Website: apple
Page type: billing-address
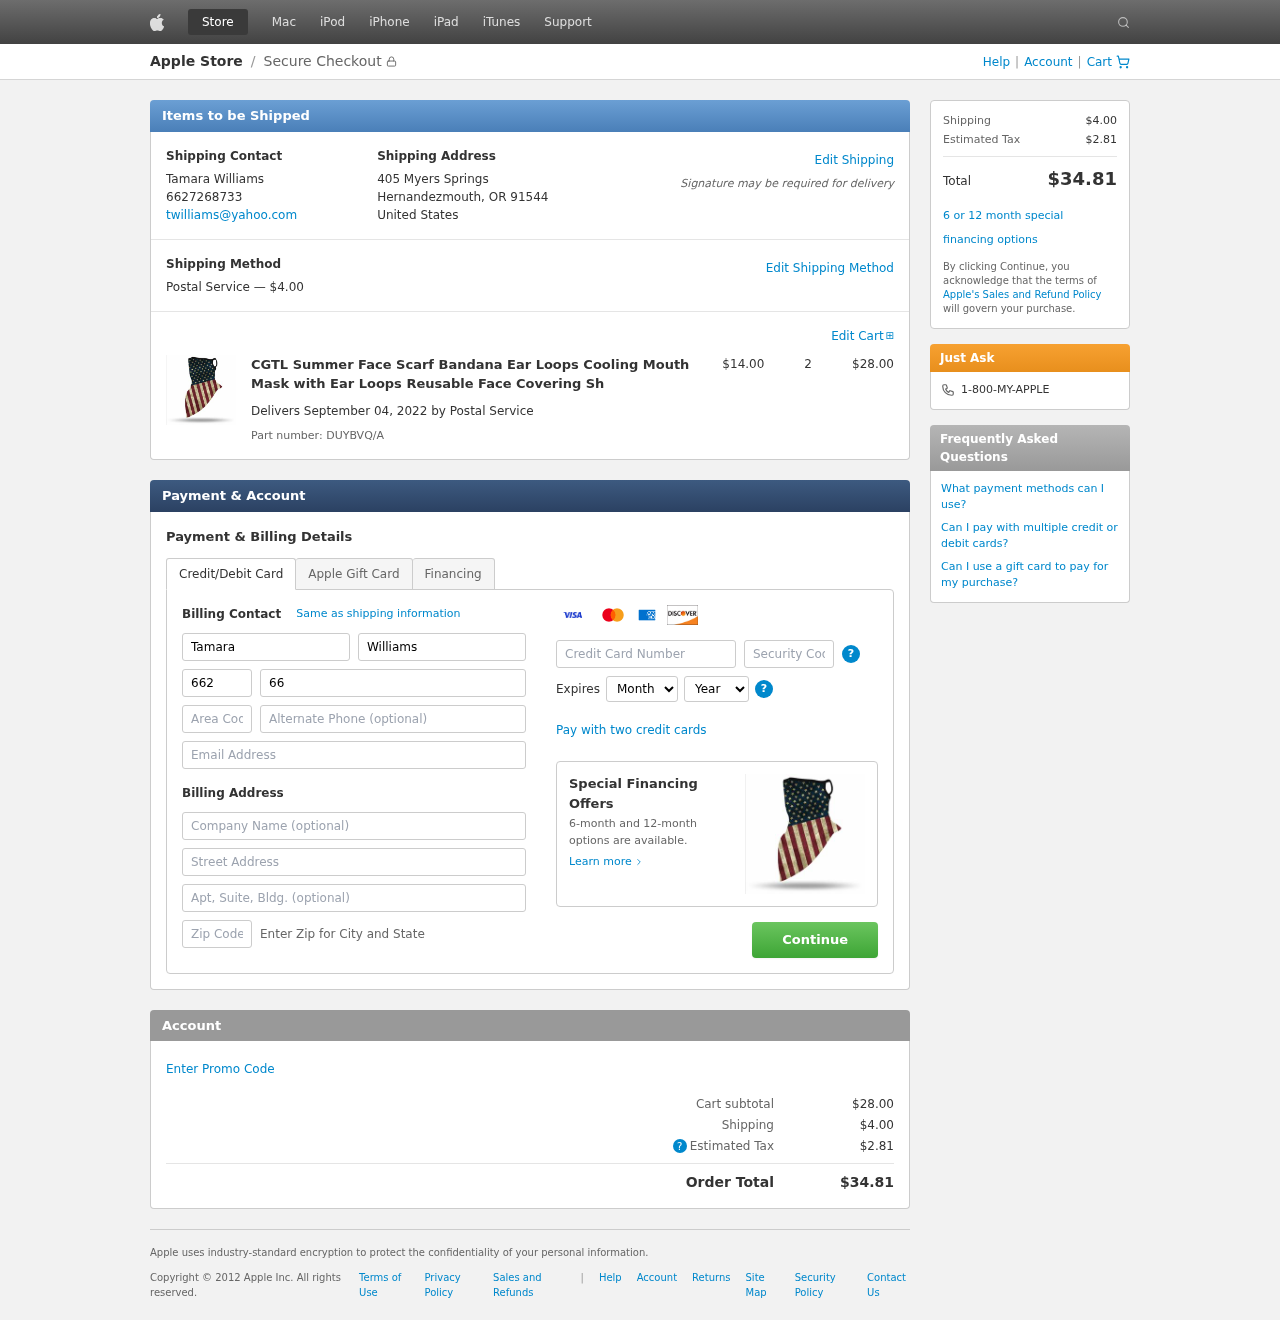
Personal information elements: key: PII_CARD_CVV
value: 424
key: PII_CARD_EXPIRY_MONTH
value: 04
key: PII_CARD_EXPIRY_YEAR
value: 27
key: PII_CARD_NUMBER
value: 2595 3934 9544 9700
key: PII_CITY_STATE_ZIP
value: Hernandezmouth, OR 91544
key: PII_COUNTRY
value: United States
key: PII_EMAIL
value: twilliams@yahoo.com
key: PII_FIRSTNAME
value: Tamara
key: PII_FULLNAME
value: Tamara Williams
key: PII_LASTNAME
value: Williams
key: PII_PHONE
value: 6627268733
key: PII_PHONE_ALT
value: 5108057213
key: PII_PHONE_ALT_AREA
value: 510
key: PII_PHONE_AREA
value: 662
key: PII_STREET
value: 405 Myers Springs
Product elements: key: PRODUCT1_NAME
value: CGTL Summer Face Scarf Bandana Ear Loops Cooling Mouth Mask with Ear Loops Reusable Face Covering Sh
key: PRODUCT1_PRICE
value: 14
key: PRODUCT1_QUANTITY
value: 2
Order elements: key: ORDER_SHIPPING_COST
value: $4.00
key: ORDER_SUBTOTAL
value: $28.00
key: ORDER_DELIVERY_DATE
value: September 04, 2022
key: ORDER_PART_NUMBER
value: DUYBVQ/A
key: ORDER_TAX
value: $2.81
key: ORDER_TOTAL
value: $34.81